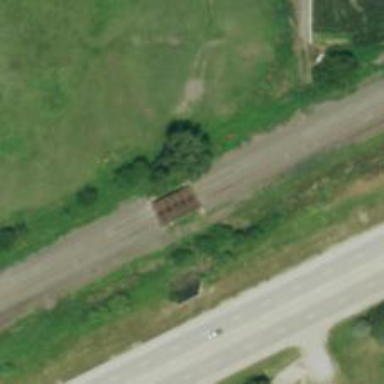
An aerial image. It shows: Railway with two tracks.